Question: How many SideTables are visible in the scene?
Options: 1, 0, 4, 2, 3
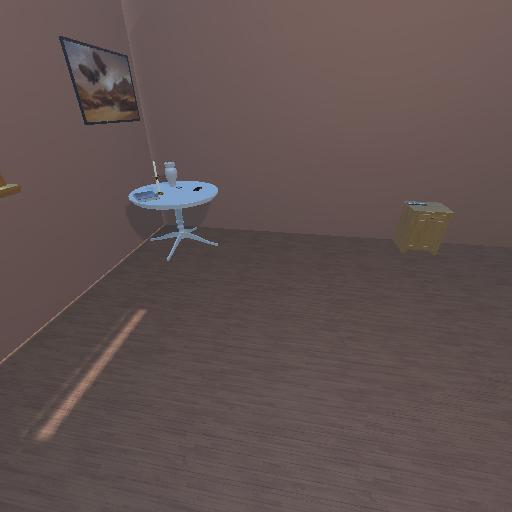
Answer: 1